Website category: phone
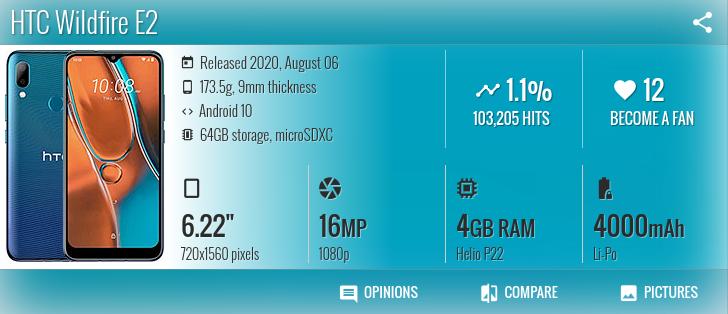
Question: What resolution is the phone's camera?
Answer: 1080p

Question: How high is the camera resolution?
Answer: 1080p

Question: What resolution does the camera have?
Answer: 1080p

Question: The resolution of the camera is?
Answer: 1080p

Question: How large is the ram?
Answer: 4 GB RAM

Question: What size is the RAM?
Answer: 4 GB RAM

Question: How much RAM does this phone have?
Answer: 4 GB RAM

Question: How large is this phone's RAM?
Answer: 4 GB RAM

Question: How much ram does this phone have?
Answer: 4 GB RAM

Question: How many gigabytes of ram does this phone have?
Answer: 4 GB RAM

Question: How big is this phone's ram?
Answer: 4 GB RAM

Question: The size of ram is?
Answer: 4 GB RAM

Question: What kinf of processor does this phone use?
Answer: Helio P22

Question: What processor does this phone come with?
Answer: Helio P22

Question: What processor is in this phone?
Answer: Helio P22

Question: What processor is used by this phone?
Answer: Helio P22

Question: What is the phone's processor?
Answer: Helio P22

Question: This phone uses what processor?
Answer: Helio P22

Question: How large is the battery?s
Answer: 4000 mAh

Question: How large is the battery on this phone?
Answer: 4000 mAh

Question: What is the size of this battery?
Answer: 4000 mAh

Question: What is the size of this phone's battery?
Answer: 4000 mAh

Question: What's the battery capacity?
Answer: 4000 mAh

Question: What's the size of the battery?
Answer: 4000 mAh

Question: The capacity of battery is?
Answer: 4000 mAh